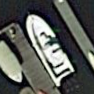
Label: civil